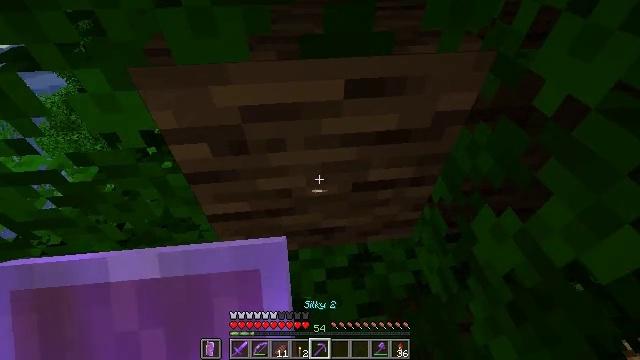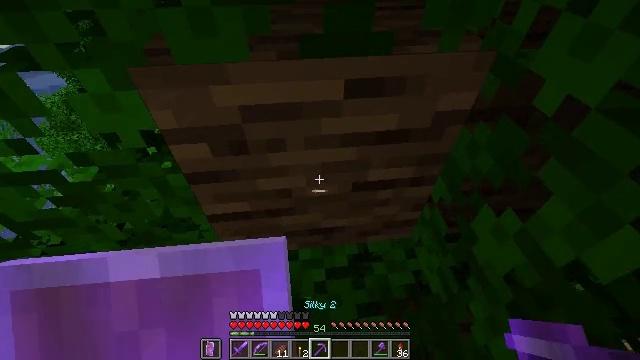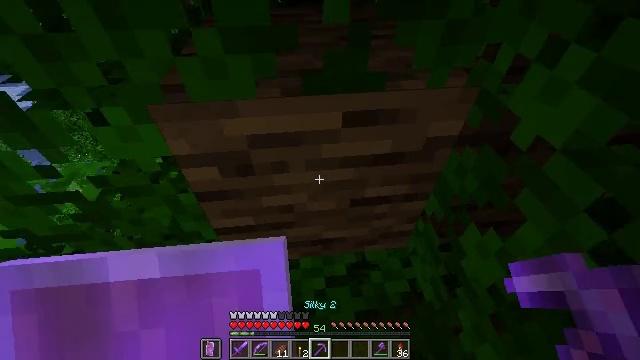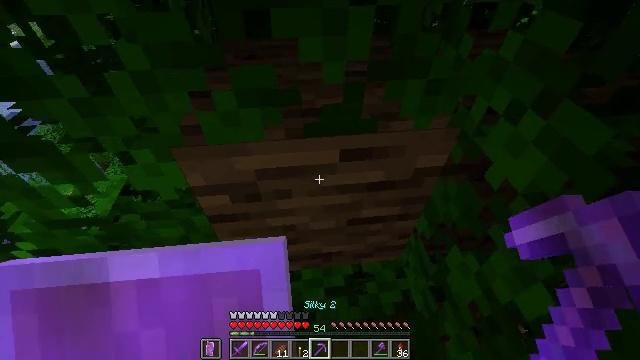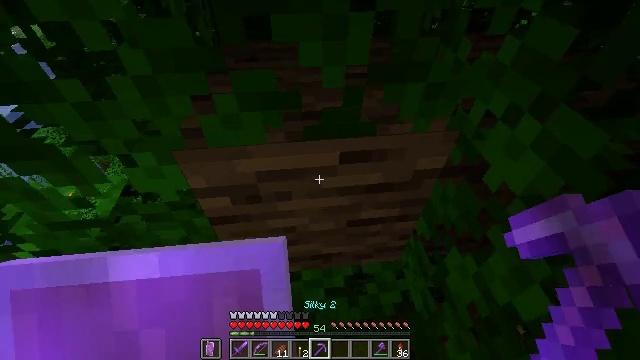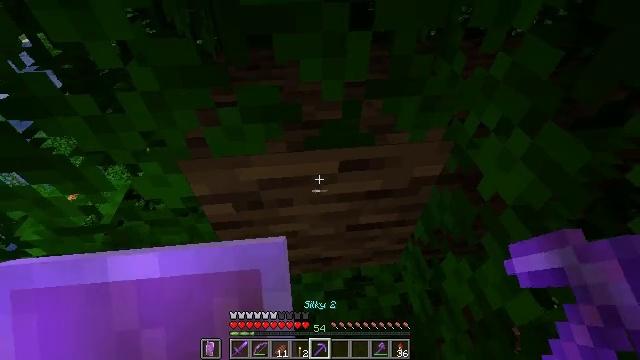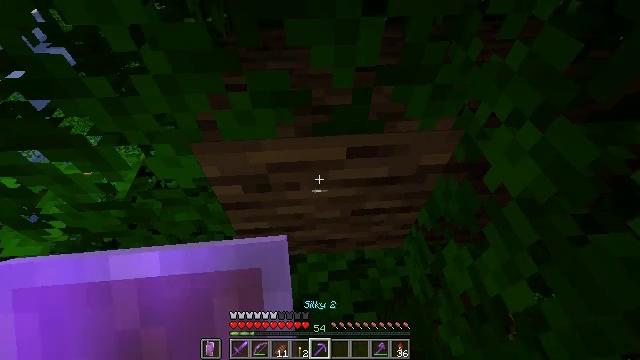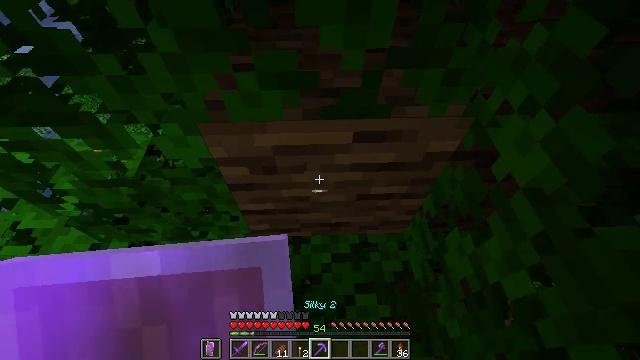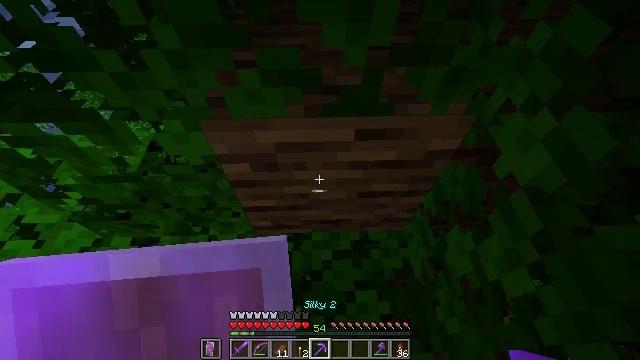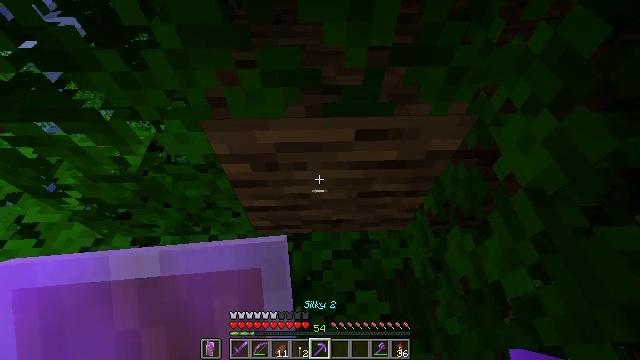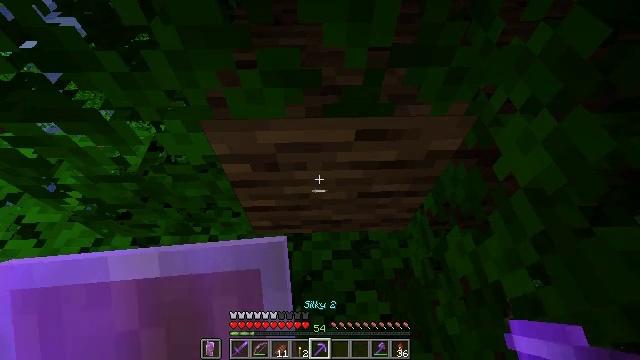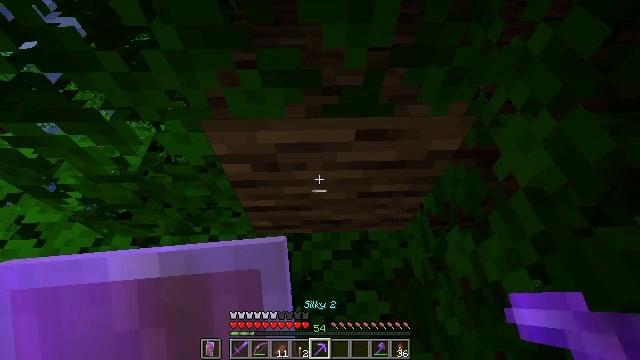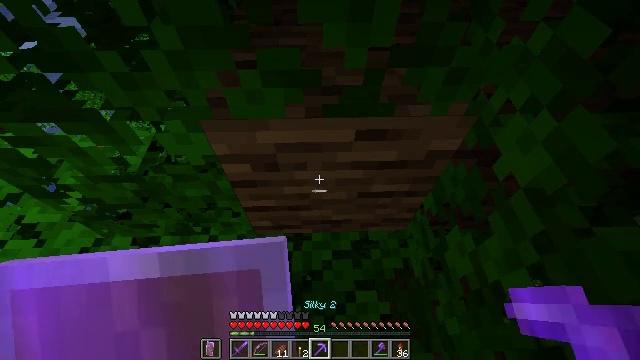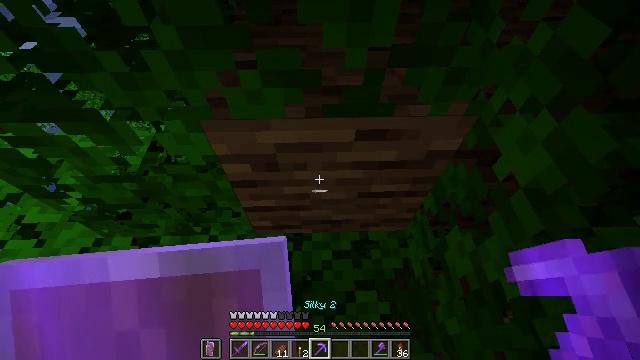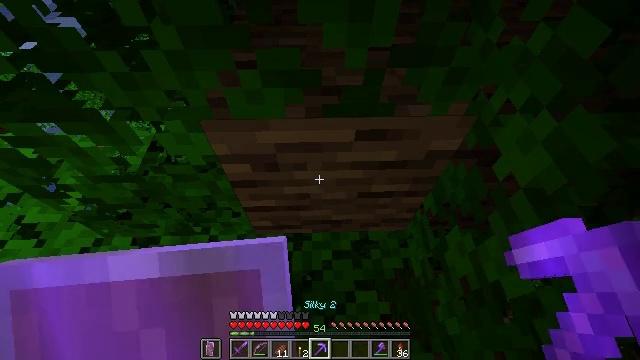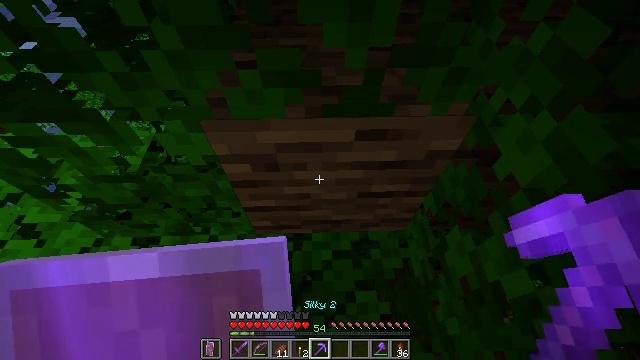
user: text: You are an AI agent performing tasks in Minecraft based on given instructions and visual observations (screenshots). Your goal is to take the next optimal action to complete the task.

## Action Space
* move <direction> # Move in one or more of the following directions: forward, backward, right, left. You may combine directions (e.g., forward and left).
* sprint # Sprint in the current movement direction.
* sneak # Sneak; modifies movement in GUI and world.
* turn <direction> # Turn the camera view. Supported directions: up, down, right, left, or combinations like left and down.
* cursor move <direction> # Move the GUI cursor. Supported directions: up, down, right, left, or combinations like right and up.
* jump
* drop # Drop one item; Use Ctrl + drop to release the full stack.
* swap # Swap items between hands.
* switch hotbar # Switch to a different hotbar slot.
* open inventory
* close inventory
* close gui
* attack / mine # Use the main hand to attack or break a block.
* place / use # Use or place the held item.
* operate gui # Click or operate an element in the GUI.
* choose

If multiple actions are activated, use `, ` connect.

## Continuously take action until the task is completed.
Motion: motion action
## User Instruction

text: Break the tree to get oak logs.
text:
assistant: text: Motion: no_op
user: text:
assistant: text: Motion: no_op
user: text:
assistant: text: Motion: no_op
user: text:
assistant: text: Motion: no_op
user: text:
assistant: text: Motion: no_op
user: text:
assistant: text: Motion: turn left and down
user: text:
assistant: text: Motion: turn left and down
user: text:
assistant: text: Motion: no_op
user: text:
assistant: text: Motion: no_op
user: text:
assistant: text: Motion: no_op
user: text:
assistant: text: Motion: no_op
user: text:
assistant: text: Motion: no_op
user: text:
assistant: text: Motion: no_op
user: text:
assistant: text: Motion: no_op
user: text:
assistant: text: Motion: no_op
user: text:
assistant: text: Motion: no_op
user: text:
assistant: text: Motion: no_op
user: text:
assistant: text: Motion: no_op
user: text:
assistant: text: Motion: no_op
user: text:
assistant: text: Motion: no_op
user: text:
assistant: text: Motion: no_op
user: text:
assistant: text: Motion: no_op
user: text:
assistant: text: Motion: no_op
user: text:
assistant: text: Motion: no_op
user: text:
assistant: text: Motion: no_op
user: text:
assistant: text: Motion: no_op
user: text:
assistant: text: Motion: no_op
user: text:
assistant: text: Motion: no_op
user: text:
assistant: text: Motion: no_op
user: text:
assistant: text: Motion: no_op